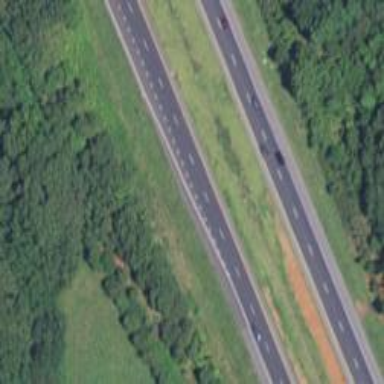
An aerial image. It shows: View of motorway.